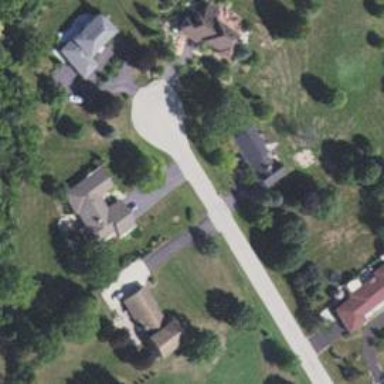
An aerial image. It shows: Driveway.